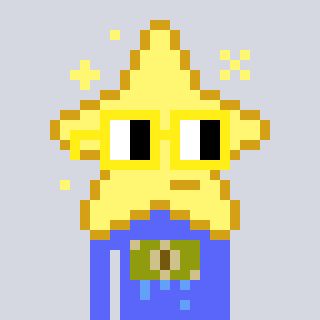
a pixel art character with square yellow glasses, a star-shaped head and a purple-colored body on a cool background